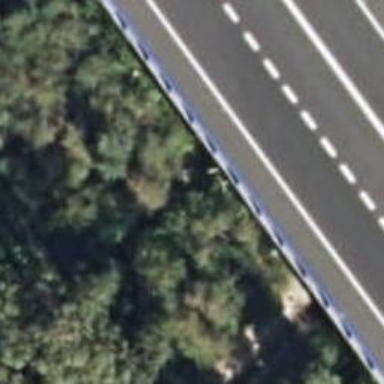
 designed for trunk highway and motorroad."